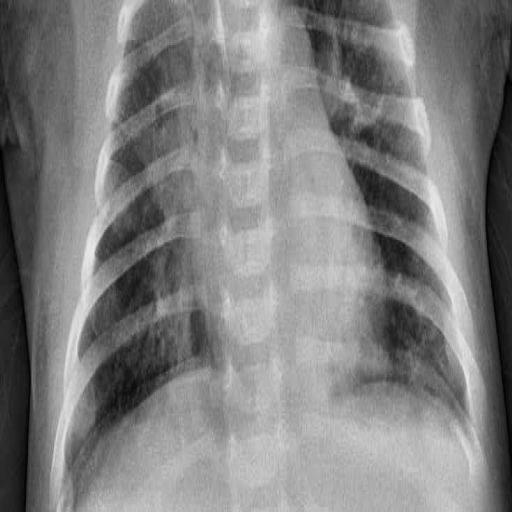
Finding: PNEUMONIA